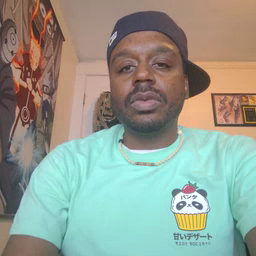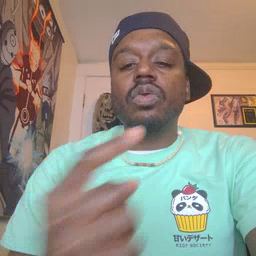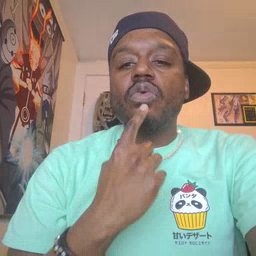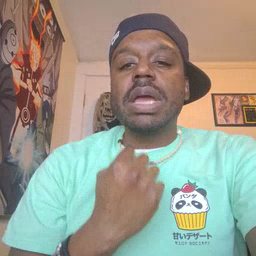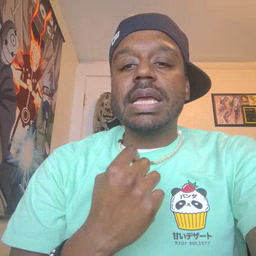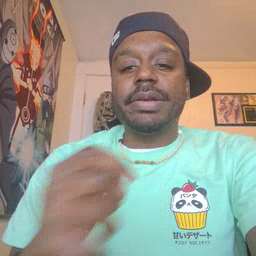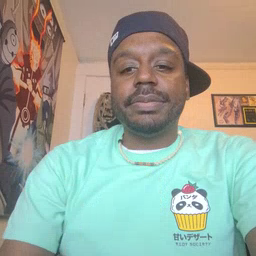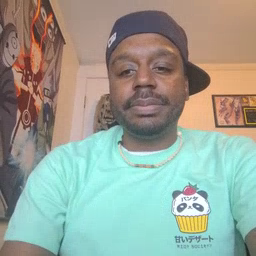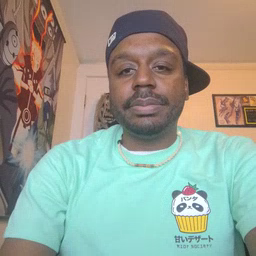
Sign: red